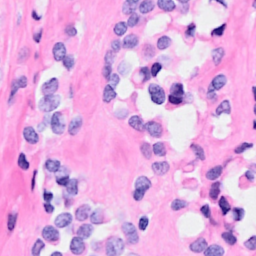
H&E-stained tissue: Breast